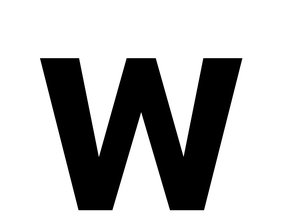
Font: Roboto_Bold